Question: I have added a Scala class to the excludes. The result is correct: that class excluded during compilation.
However, I would like to add that class back to compilation. Now that seems to be troublesome.
The IJ help says to navigate to
> File|Settings|Build,Execution,Deployment|Compiler|Excludes
Which shows they do not update their docs frequently: the correct path is:
> File| Settings|Build,Execution,Deployment|Compiler|Excludes
But even then, there is NOTHING in the excludes list:

So then, where that list for Intellij 14?
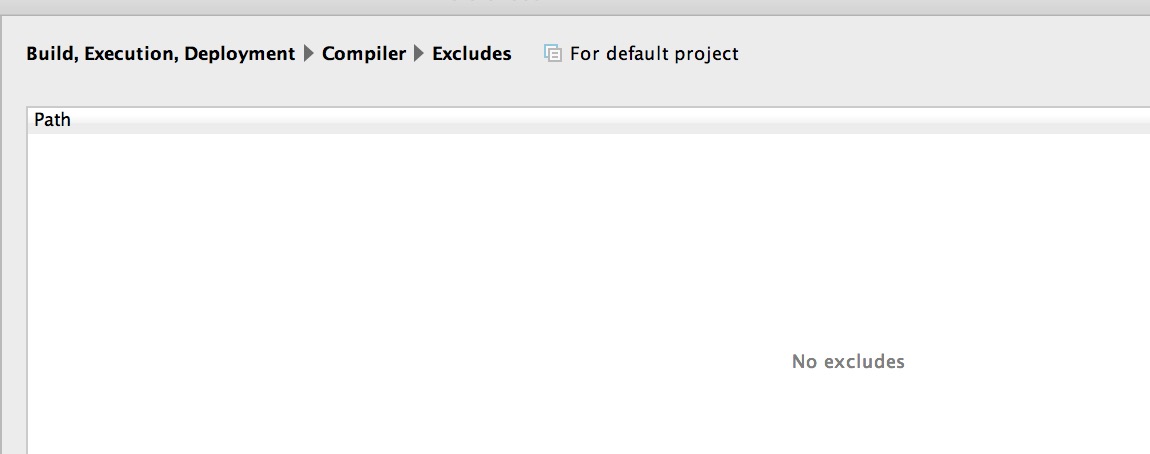
Answer: File | Other Settings | Default Settings is the settings for the default project, which is not at all what you need. The correct Settings dialog is invoked as IntelliJ IDEA | Preferences.